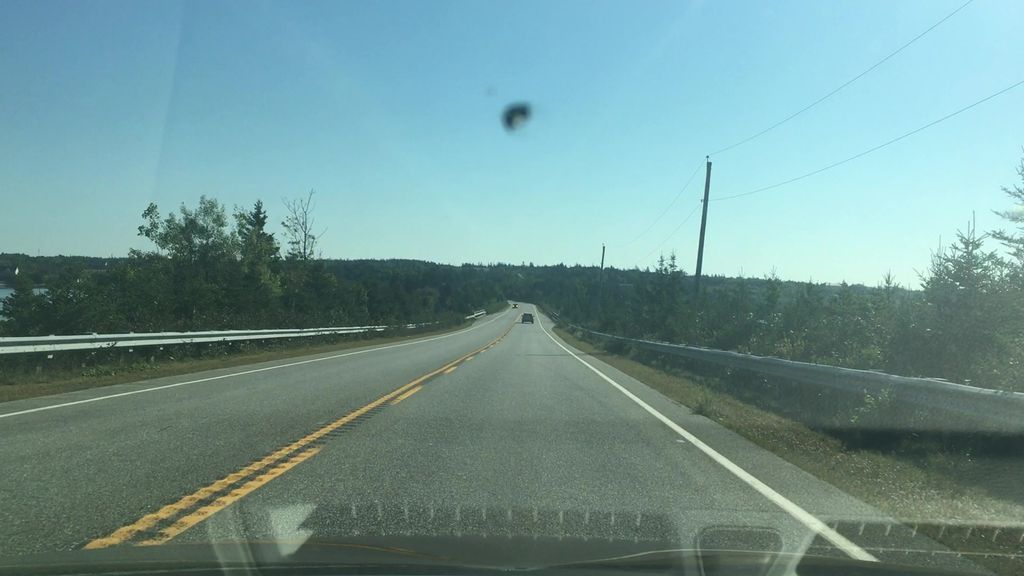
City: halifax